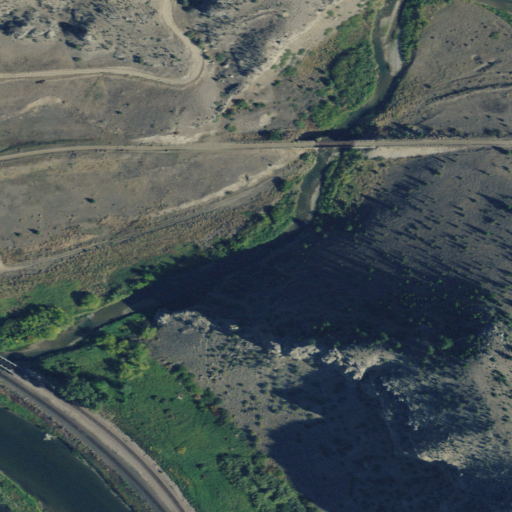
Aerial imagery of valley in Montana named Sixteenmile Canyon containing shrub, grassland, evergreen forest, woody wetlands, herbaceous wetlands, and open water